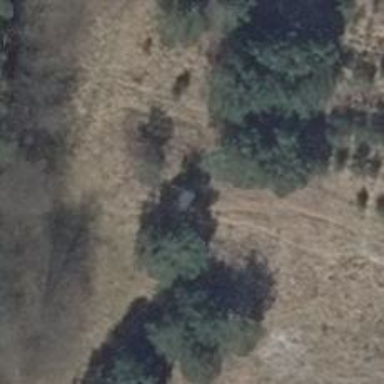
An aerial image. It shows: Hunting stand.